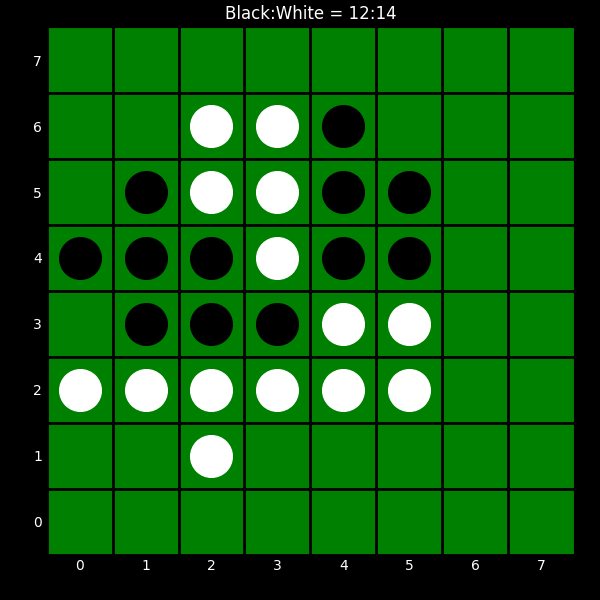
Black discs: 12
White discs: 14